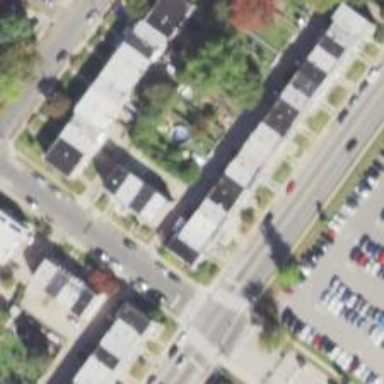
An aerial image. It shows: Alley classified as service road.